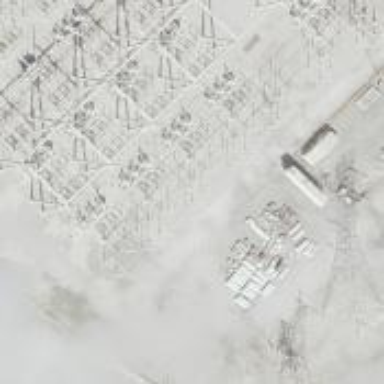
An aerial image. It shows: Switch for power supply.